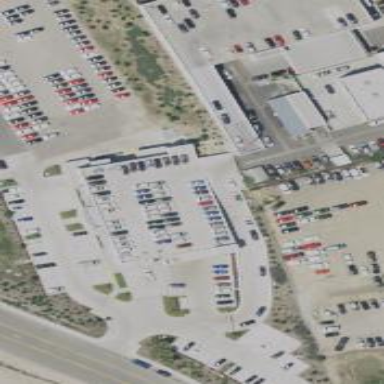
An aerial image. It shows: Building housing car shop.